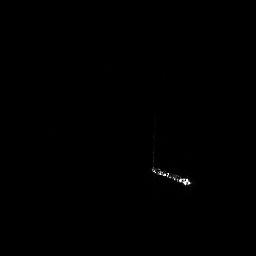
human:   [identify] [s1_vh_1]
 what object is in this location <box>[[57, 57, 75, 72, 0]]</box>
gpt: <ref>1 medium ship at the center</ref>